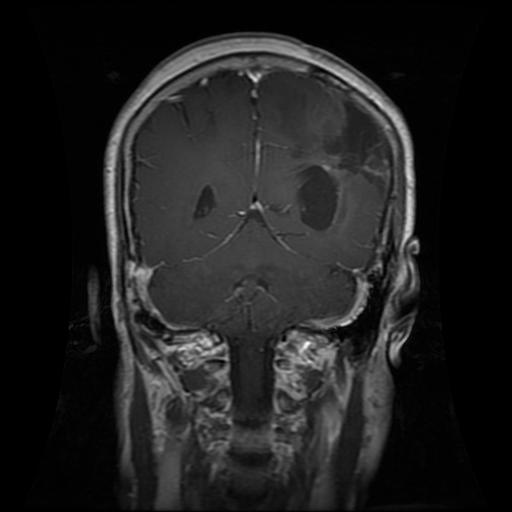
Label: glioma